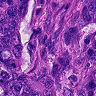
Metastatic tissue present: yes